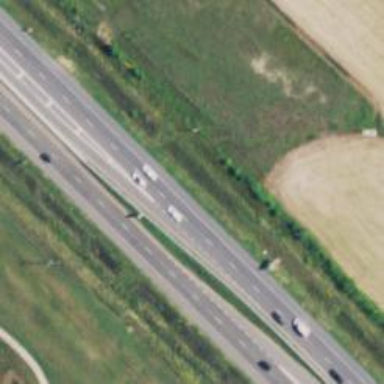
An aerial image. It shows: Asphalt trunk highway.